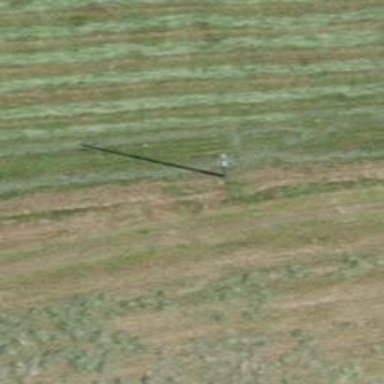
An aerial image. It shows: Minor power line.